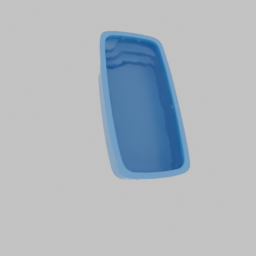
Label: appliances